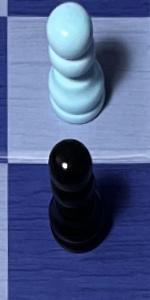
Label: Pawn_Black